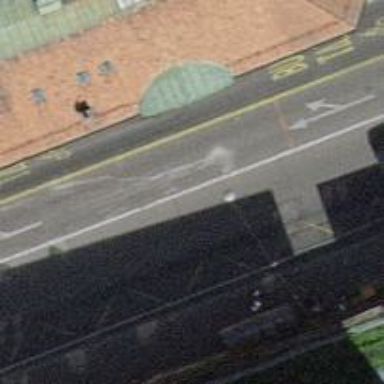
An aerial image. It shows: Secondary road with asphalt surface. The road has bus lane and shared cycle lane.